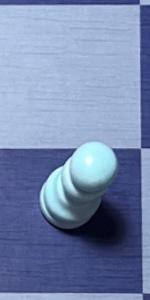
Label: Pawn_White